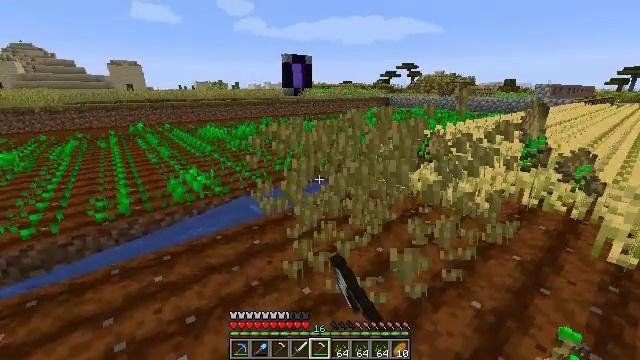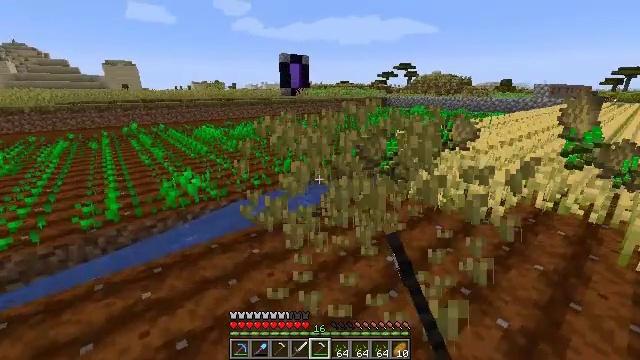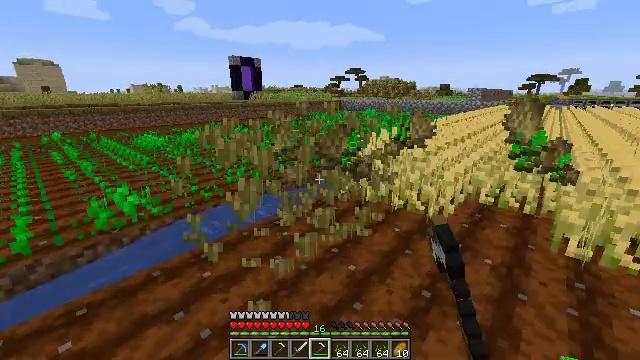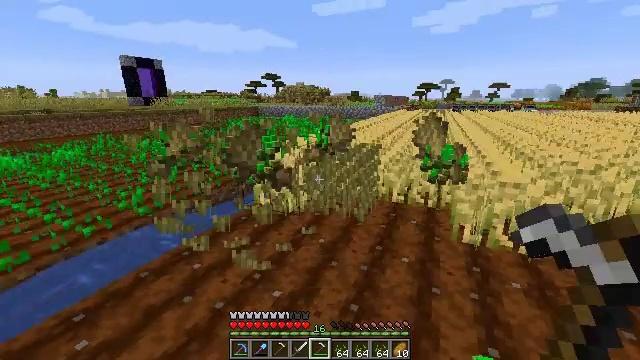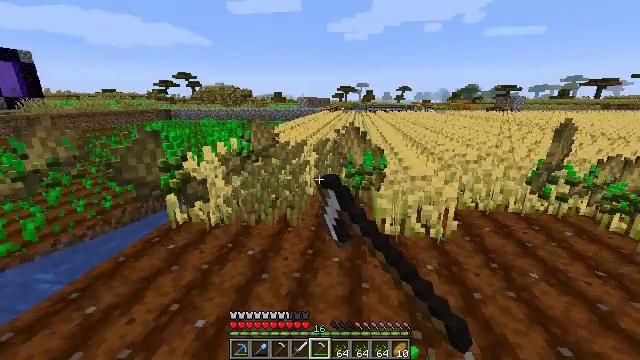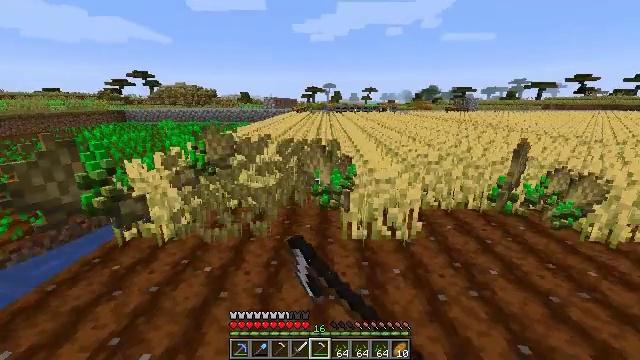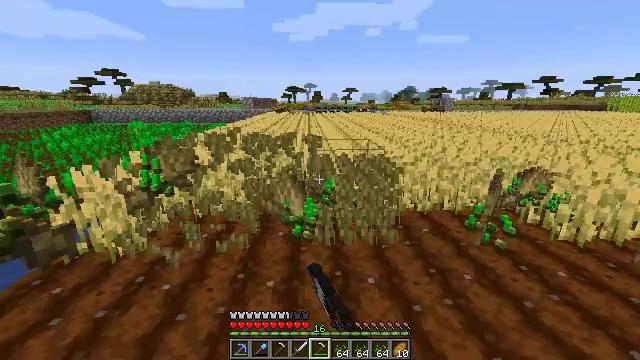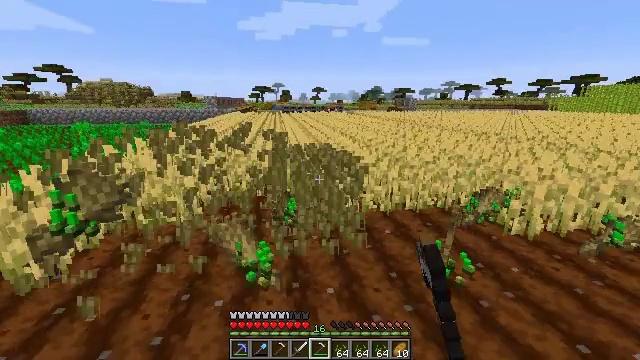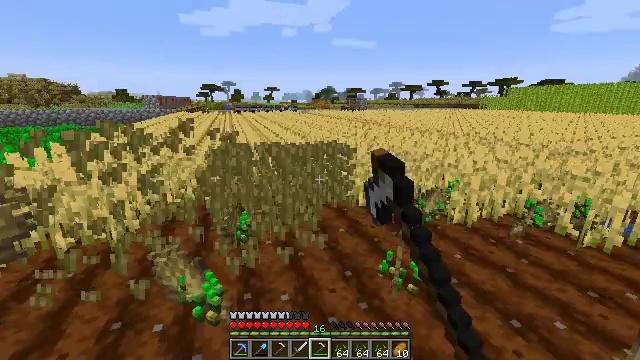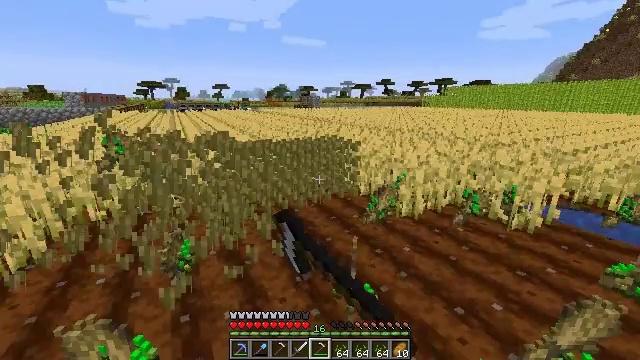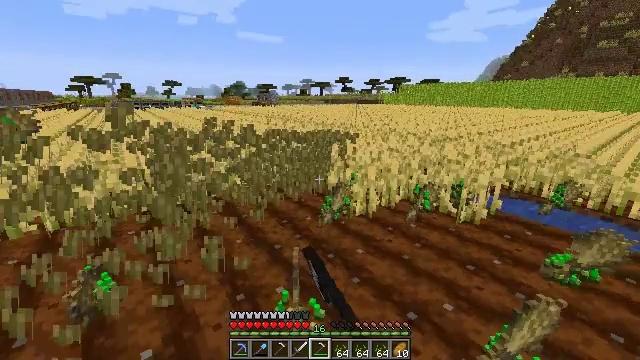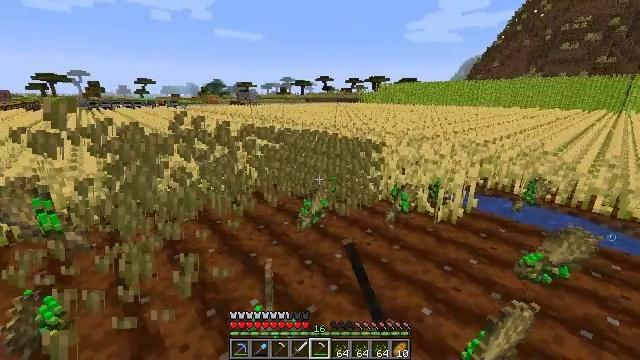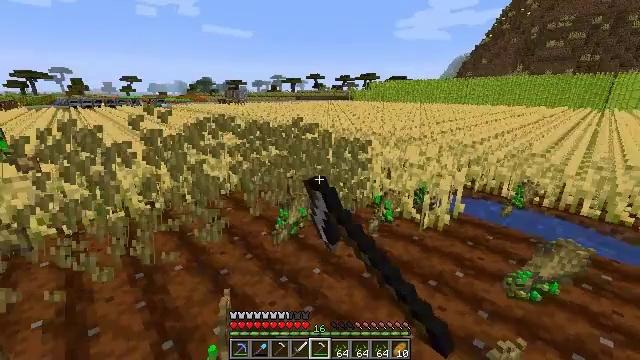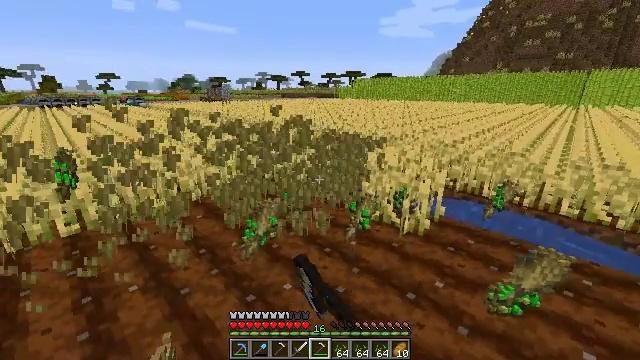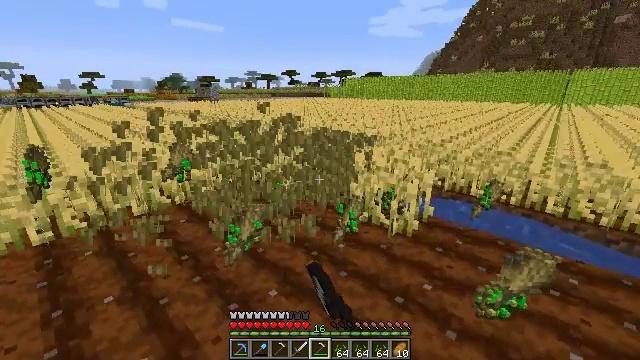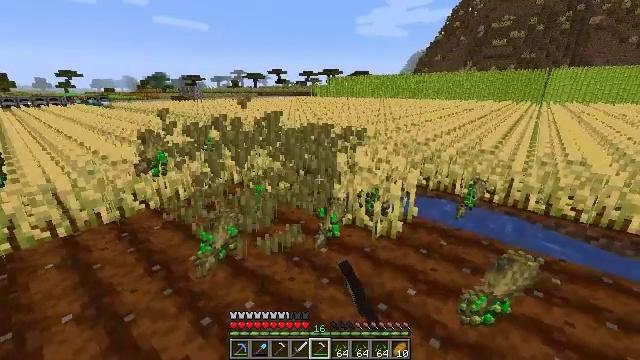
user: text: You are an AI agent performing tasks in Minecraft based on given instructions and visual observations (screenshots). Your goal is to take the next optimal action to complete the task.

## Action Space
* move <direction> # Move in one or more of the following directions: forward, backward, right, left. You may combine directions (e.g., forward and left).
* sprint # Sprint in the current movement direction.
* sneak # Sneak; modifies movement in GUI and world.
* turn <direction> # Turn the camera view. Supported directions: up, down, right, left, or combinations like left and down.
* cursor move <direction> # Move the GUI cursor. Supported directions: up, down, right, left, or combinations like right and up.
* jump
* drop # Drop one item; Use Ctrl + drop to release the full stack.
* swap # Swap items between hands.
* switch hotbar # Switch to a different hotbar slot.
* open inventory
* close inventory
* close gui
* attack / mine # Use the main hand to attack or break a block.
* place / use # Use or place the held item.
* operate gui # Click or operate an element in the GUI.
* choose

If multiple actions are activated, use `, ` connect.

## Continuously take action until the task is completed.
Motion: motion action
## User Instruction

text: Destroy the wheat to collect it.
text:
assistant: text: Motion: move forward and move left, attack / mine
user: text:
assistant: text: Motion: move forward and move right, turn right, attack / mine
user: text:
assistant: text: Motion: move forward and move right, turn right and up, attack / mine
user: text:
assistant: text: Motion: move forward and move right, turn right, attack / mine
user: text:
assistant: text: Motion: move forward and move right, turn right, attack / mine
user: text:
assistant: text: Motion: move forward and move right, turn right, attack / mine
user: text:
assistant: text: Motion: move forward and move right, turn right, attack / mine
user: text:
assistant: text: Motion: move forward and move right, turn right, attack / mine
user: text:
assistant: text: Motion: move forward and move right, turn right, attack / mine
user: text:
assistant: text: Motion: move forward and move right, turn right, attack / mine
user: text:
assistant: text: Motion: move forward and move right, turn right, attack / mine
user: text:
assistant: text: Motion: move forward and move right, turn right, attack / mine
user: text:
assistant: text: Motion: move forward and move right, turn right, attack / mine
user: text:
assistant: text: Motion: move forward and move right, turn right, attack / mine
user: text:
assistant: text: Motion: move forward and move right, turn right, attack / mine
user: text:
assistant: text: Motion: move forward and move right, attack / mine
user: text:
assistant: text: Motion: move forward and move right, attack / mine
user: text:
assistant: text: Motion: move forward and move left, attack / mine
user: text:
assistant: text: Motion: move forward and move left, turn left, attack / mine
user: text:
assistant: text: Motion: move forward and move left, turn left, attack / mine
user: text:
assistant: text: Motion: move forward and move left, turn left, attack / mine
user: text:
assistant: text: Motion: move forward and move left, turn left, attack / mine
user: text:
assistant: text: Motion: move forward and move left, turn left, attack / mine
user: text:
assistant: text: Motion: move forward and move left, turn left, attack / mine
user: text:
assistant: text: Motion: move forward and move left, turn left, attack / mine
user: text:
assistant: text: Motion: move forward and move left, turn left, attack / mine
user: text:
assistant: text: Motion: move forward and move left, turn left, attack / mine
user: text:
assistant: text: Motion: move forward and move left, turn left, attack / mine
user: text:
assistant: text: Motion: move forward and move left, turn left, attack / mine
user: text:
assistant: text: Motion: move forward and move left, turn left, attack / mine